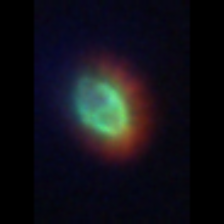
Taxon: Heterocapsa
Group: Dinoflagellates